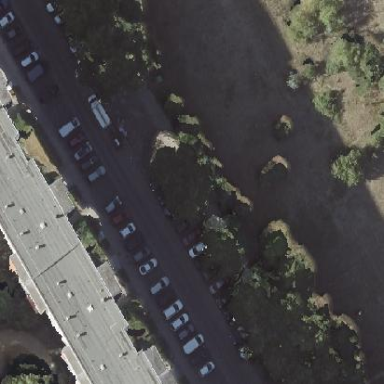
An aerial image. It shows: Street-side parking area.